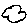
Label: cloud